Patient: sex F, age 35
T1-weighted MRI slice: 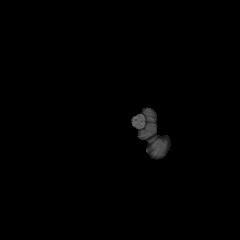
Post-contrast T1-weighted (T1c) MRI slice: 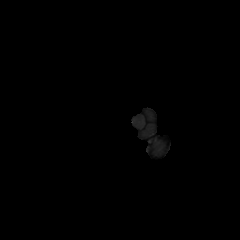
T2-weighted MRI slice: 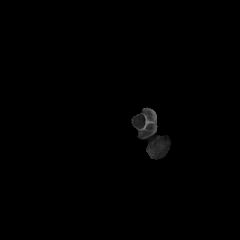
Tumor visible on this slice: no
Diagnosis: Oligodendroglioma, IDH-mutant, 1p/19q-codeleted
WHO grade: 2